Field crop: tomato
Growth stage: 1
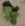
Species: solanum